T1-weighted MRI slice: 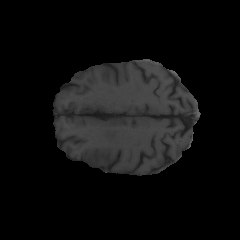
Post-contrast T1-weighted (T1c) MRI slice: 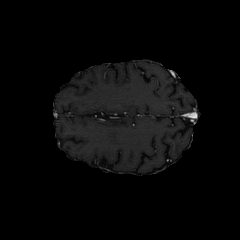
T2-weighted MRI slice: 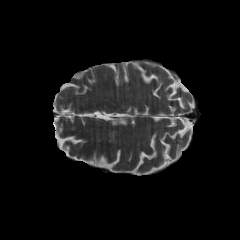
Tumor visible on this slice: no